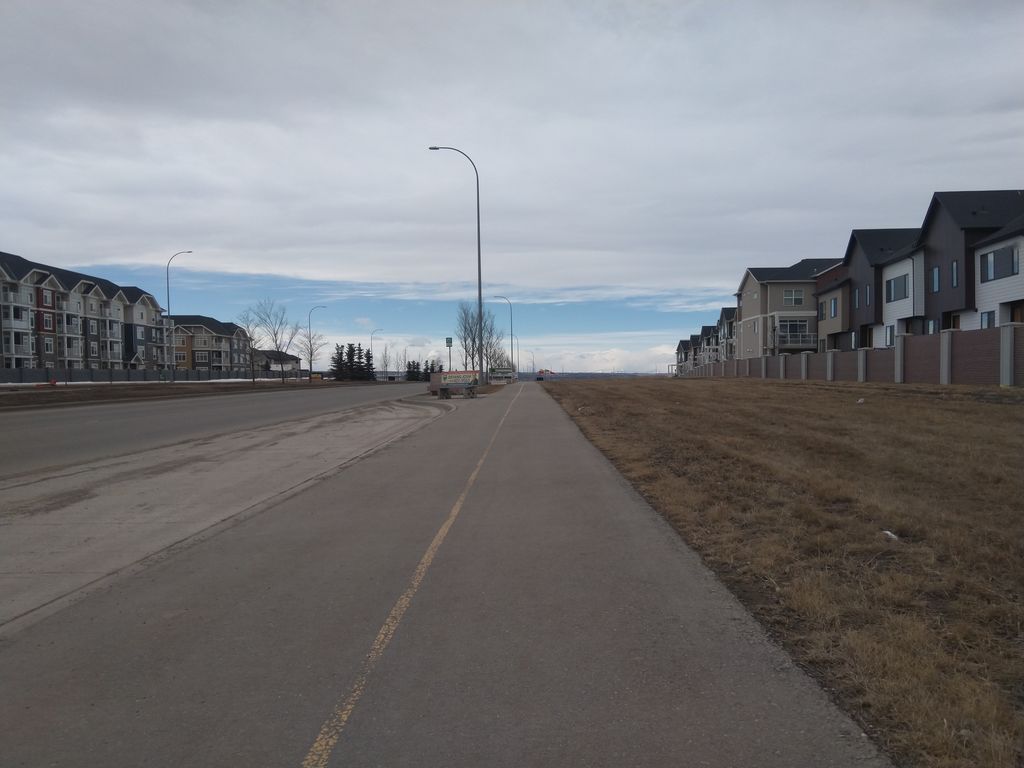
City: calgary